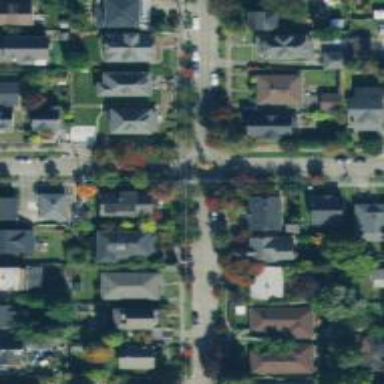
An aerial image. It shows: Residential road with separate sidewalk.